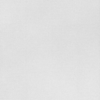
Label: dusty